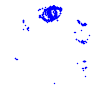
Particle: proton